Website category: auto
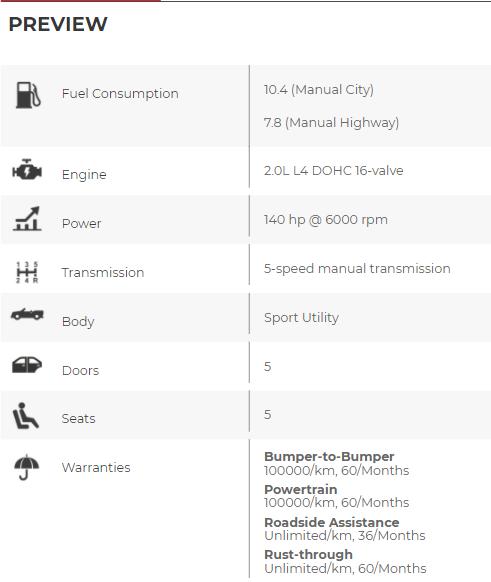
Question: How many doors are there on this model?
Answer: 5

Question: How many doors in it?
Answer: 5

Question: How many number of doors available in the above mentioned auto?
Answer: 5

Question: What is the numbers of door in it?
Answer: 5

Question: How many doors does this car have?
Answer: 5

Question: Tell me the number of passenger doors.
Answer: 5

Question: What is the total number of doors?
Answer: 5

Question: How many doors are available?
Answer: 5

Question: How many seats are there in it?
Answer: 5

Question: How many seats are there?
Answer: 5

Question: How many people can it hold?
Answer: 5

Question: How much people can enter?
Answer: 5

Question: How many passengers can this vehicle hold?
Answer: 5

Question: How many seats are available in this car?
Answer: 5

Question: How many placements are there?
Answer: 5

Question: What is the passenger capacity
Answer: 5

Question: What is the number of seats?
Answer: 5

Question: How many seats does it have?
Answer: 5

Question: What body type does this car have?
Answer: Sport Utility

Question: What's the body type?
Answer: Sport Utility

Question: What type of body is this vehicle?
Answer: Sport Utility

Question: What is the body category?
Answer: Sport Utility

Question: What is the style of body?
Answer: Sport Utility

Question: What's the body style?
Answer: Sport Utility

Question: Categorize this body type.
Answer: Sport Utility

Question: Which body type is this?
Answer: Sport Utility

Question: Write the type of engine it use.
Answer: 2.0L L4 DOHC 16-valve

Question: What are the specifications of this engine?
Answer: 2.0L L4 DOHC 16-valve

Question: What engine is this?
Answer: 2.0L L4 DOHC 16-valve

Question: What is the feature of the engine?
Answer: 2.0L L4 DOHC 16-valve

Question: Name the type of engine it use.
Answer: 2.0L L4 DOHC 16-valve

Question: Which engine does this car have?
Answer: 2.0L L4 DOHC 16-valve

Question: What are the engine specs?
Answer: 2.0L L4 DOHC 16-valve

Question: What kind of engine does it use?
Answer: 2.0L L4 DOHC 16-valve

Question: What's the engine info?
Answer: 2.0L L4 DOHC 16-valve

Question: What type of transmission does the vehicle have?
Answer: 5-speed manual transmission

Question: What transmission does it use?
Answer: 5-speed manual transmission

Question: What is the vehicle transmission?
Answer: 5-speed manual transmission

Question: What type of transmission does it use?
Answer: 5-speed manual transmission

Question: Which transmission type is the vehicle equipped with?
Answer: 5-speed manual transmission

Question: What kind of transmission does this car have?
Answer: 5-speed manual transmission

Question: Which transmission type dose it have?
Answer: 5-speed manual transmission

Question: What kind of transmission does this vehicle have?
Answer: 5-speed manual transmission

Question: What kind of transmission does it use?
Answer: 5-speed manual transmission

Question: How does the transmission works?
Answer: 5-speed manual transmission

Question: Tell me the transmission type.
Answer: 5-speed manual transmission

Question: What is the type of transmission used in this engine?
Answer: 5-speed manual transmission

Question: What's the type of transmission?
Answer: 5-speed manual transmission

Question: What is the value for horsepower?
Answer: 140 hp @ 6000 rpm

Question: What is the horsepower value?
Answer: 140 hp @ 6000 rpm

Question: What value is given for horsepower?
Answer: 140 hp @ 6000 rpm

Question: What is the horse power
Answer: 140 hp @ 6000 rpm

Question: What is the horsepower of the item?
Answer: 140 hp @ 6000 rpm

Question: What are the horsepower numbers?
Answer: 140 hp @ 6000 rpm

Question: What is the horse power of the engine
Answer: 140 hp @ 6000 rpm

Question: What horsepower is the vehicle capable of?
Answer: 140 hp @ 6000 rpm

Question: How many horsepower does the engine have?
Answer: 140 hp @ 6000 rpm

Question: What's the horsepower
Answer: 140 hp @ 6000 rpm

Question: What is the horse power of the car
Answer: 140 hp @ 6000 rpm

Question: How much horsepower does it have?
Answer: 140 hp @ 6000 rpm

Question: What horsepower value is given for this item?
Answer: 140 hp @ 6000 rpm

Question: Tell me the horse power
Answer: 140 hp @ 6000 rpm

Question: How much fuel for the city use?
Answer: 10.4 (Manual City)

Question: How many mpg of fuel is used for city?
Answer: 10.4 (Manual City)